Question: i have something like this:

How to make the text of same height as the symbols ?
Logout and Fav should be beside the 'X' button.
Some code:
HTML:
'''
<div data-role="page" data-hash="false" id="companyPage" >
<div data-role="header" data-position="fixed" data-theme="a">
<h1>&nbsp;</h1>
<a onclick="logout()" data-role="button" data-transition="none" data-icon="delete">Logout</a>
<a id="favpage" onclick="getfav()" data-role="button" data-transition="none" data-icon="star">Fav</a>
</div>
<!-- /header -->
<div data-role="content">
<ul data-transition="none" data-role="listview" data-filter="true" id="companies" data-inset="true" data-filter-placeholder="Search Company..." data-split-icon="gear" data-split-theme="d" data-filter-theme="d" data-divider-theme="b">
</ul>
</div>
<!-- /content -->
</div>
'''
CSS:
'''
.ui-header .ui-btn-inner { font-size: 14px; height:35px; padding: .6em 10px; min-width: .75em; }
'''
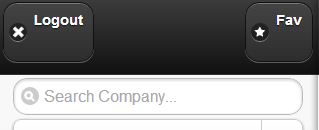
Answer: You can alter the line-height of the text to match the height of the button.
If the button is 30px high, and the text is in an 'a' element, then your CSS would be:
'''
a {
height: 30px;
line-height: 30px;
display: block;
}
'''